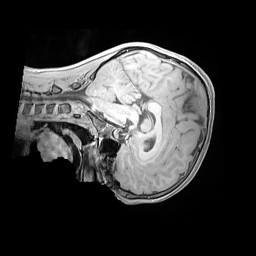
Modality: MP2RAGE
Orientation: sagittal
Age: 11
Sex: male
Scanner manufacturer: siemens
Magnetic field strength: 3 T
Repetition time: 4 s
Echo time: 0.00303 s